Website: macys
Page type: cart
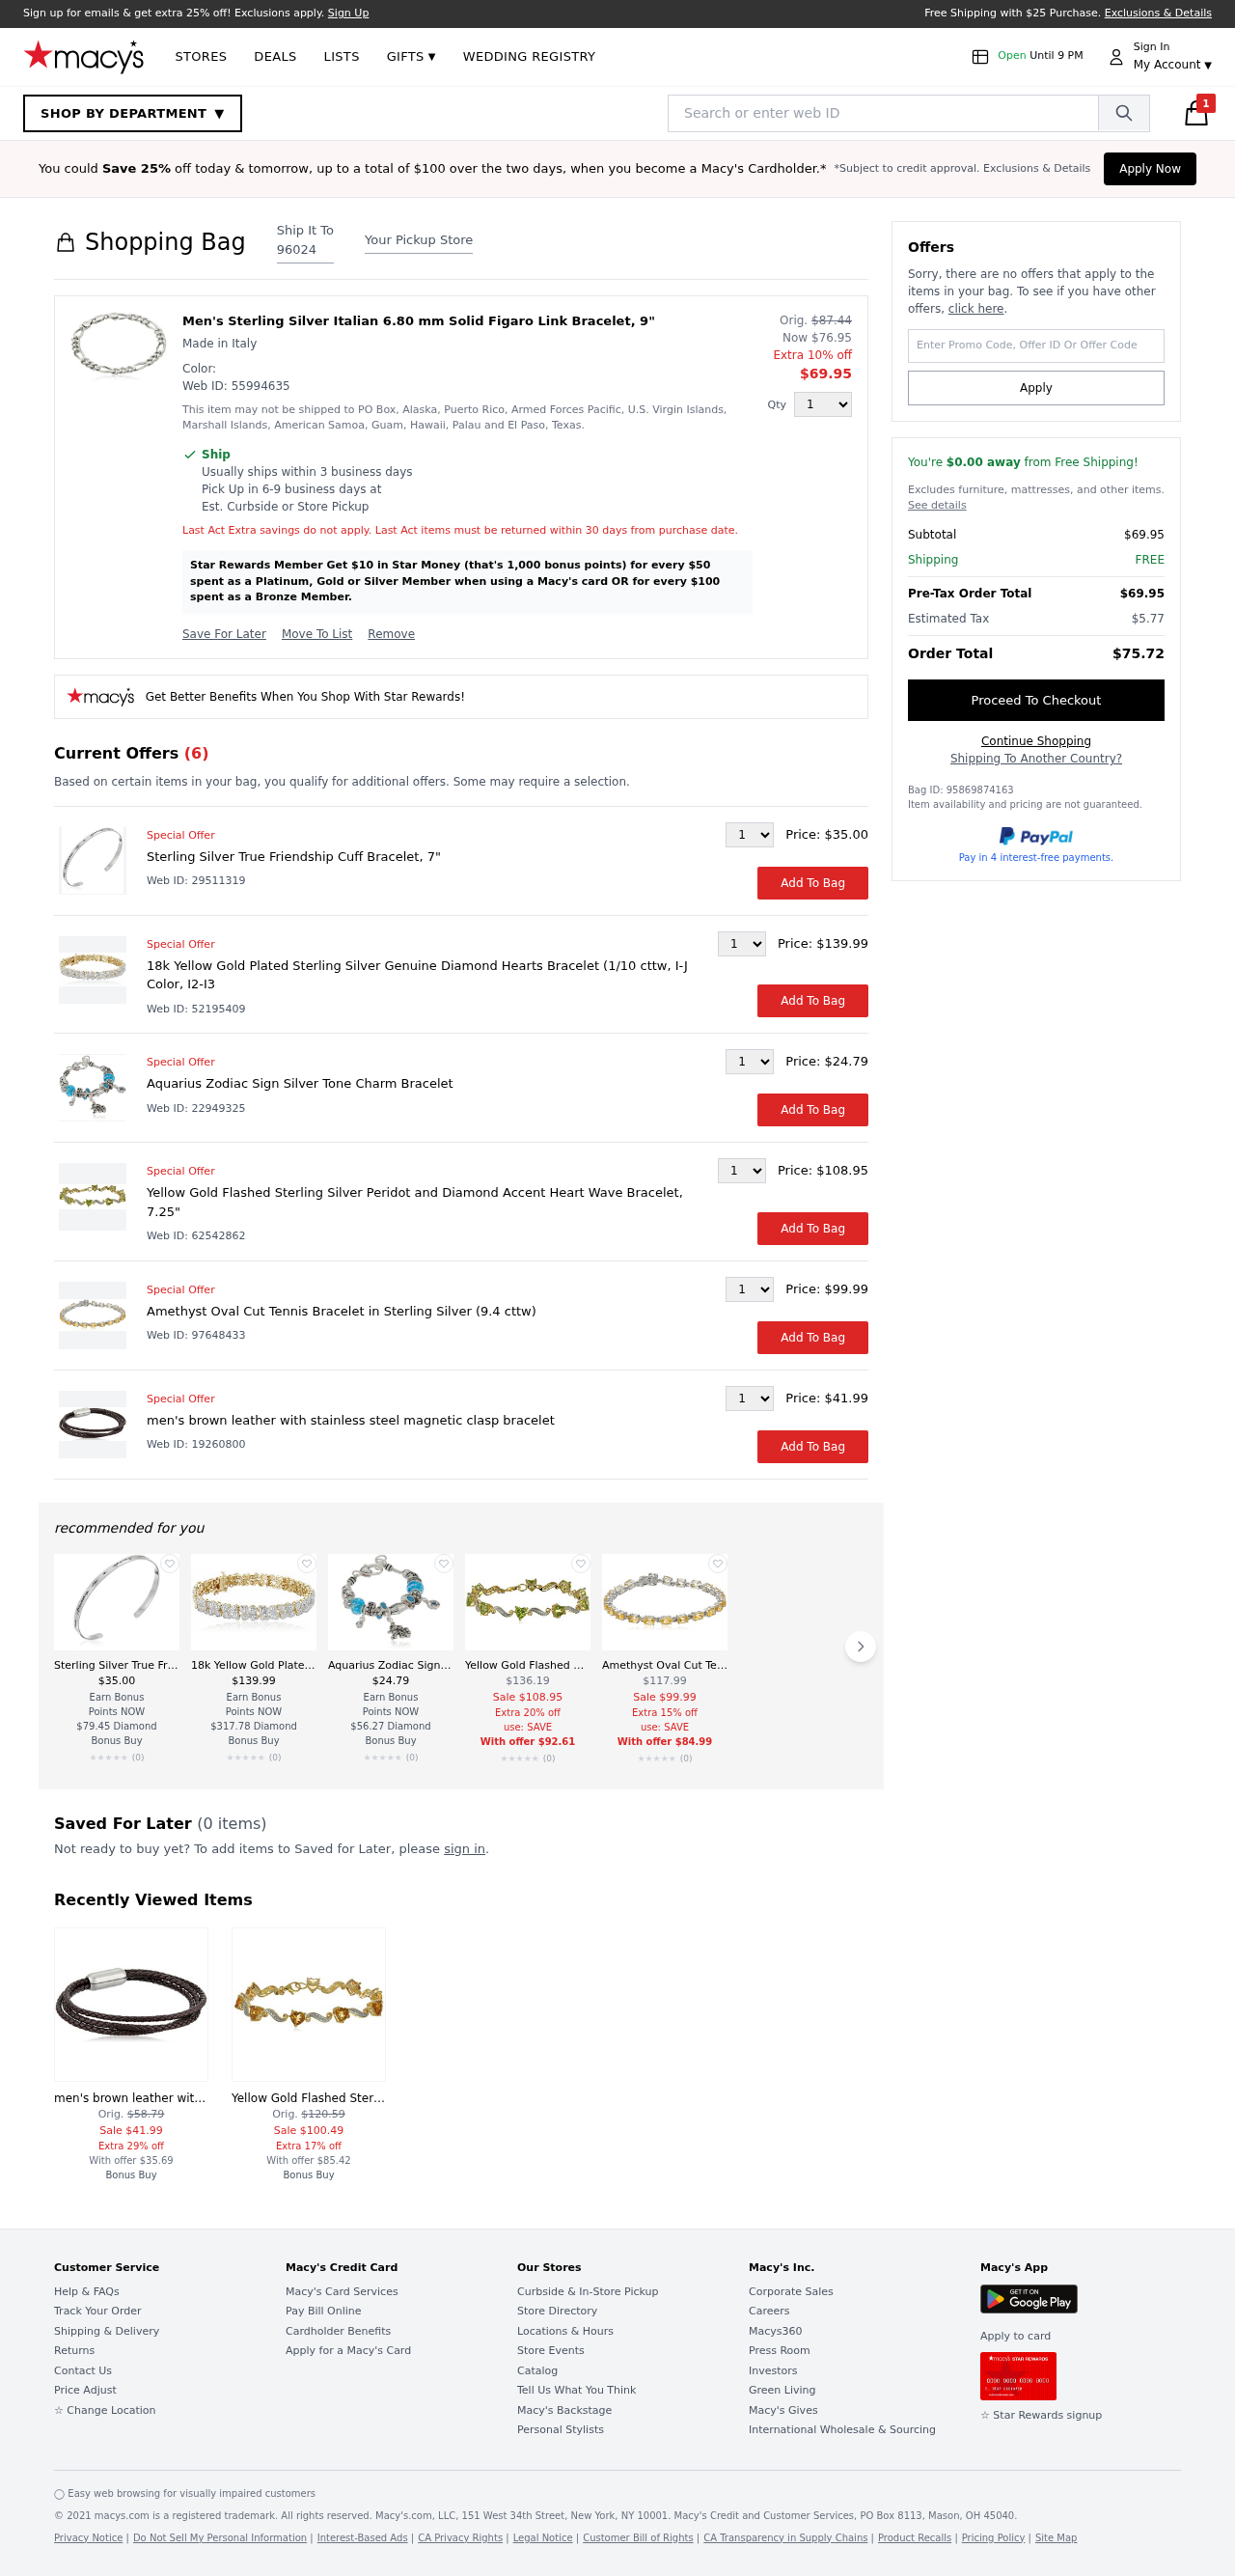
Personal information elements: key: PII_POSTCODE
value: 96024
Product elements: key: PRODUCT1_DESC
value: Made in Italy
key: PRODUCT1_NAME
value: Men's Sterling Silver Italian 6.80 mm Solid Figaro Link Bracelet, 9"
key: PRODUCT1_PRICE
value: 69.95
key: PRODUCT1_QUANTITY
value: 1
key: PRODUCT2_NAME
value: Sterling Silver True Friendship Cuff Bracelet, 7"
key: PRODUCT2_PRICE
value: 35
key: PRODUCT3_NAME
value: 18k Yellow Gold Plated Sterling Silver Genuine Diamond Hearts Bracelet (1/10 cttw, I-J Color, I2-I3
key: PRODUCT3_PRICE
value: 139.99
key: PRODUCT4_NAME
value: Aquarius Zodiac Sign Silver Tone Charm Bracelet
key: PRODUCT4_PRICE
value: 24.79
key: PRODUCT5_NAME
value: Yellow Gold Flashed Sterling Silver Peridot and Diamond Accent Heart Wave Bracelet, 7.25"
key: PRODUCT5_PRICE
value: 108.95
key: PRODUCT6_NAME
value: Amethyst Oval Cut Tennis Bracelet in Sterling Silver (9.4 cttw)
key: PRODUCT6_PRICE
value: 99.99
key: PRODUCT7_NAME
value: men's brown leather with stainless steel magnetic clasp bracelet
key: PRODUCT7_PRICE
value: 41.99
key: PRODUCT8_NAME
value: Yellow Gold Flashed Sterling Silver Citrine and Diamond Accent Heart Wave Bracelet, 7.25"
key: PRODUCT8_PRICE
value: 100.49
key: PRODUCT1_ORIGINAL_PRICE
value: $87.44
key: PRODUCT1_SALE_PRICE
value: $76.95
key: PRODUCT5_ORIGINAL_PRICE
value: $136.19
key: PRODUCT6_ORIGINAL_PRICE
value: $117.99
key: PRODUCT7_ORIGINAL_PRICE
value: $58.79
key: PRODUCT8_ORIGINAL_PRICE
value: $120.59
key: PRODUCT1_WEB_ID
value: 55994635
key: PRODUCT2_WEB_ID
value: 29511319
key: PRODUCT3_WEB_ID
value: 52195409
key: PRODUCT4_WEB_ID
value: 22949325
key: PRODUCT5_WEB_ID
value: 62542862
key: PRODUCT6_WEB_ID
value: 97648433
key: PRODUCT7_WEB_ID
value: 19260800
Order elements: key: ORDER_COUNT
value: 1
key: ORDER_SUBTOTAL
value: $69.95
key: ORDER_SHIPPING_COST
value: FREE
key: ORDER_TOTAL
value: $69.95
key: ORDER_TAX
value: $5.77
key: ORDER_GRAND_TOTAL
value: $75.72
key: ORDER_BAG_ID
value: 95869874163
Search elements: key: HEADER_SEARCH
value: Search or enter web ID